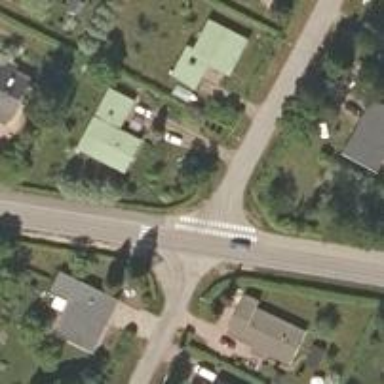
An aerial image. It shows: Footway with zebra crossing.